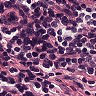
Metastatic tissue present: no